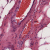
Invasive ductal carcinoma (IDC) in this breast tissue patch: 0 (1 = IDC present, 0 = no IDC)